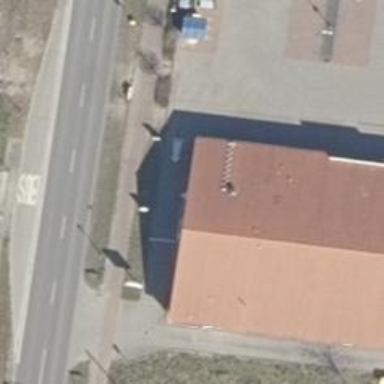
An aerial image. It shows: Pharmacy.